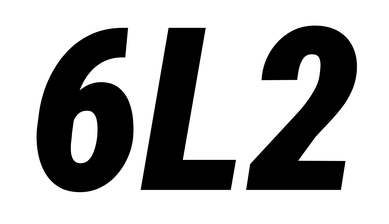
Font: Roboto-Italic_Condensed_Black_Italic